Question: SO!!!
I added 'zfcUser' module (but I want to do this with any other module too) to my project, based on Zend Framework 2.*. How I can override controllers/views/configs of this module, so changes of them wouldn't be deleted with updating dependencies with composer (I tried to do this and didn't found files are chaned, but what if.... Oo).
I know that there are the way existing to do this, but I don't know it. View Helper? Or what?
Help me, please! Thank you.
Current folders and files of ZfcUserOverride:

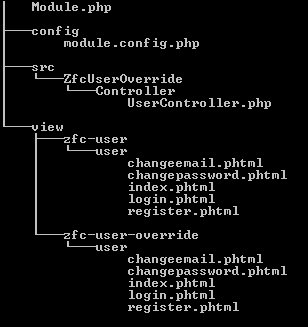
Answer: let's answer all your question one by one.
But before let's keep in mind that the ModuleManager is creating the "Application configuration" merging all the modules service configurations (default filename is config/module.config.php within each module) of all registered modules ('modules' key in your application.config.php) starting from the first to the last: this means that the last "wins".
To make a practical example, if you have a configuration key called "XYZ" in module "A" to override its values in module "B", the module "B" must be registered after "A".
Assuming that you want to override ZfcUser configs in your Application module the latter must be registered after the former.
'''
'modules' => array(
'ZfcUser',
'Application',
),
'''
1) How to override view scripts?
As already mentioned, you should create a custom module (I suggest you to use zftool to create new project and module scaffolding) that contains your override custom view scripts inside the views/{module name} folder (views/zfc-user for ZfcUser module).
Give it a simple try creating the module/{module-name}/view/zfc-user/user/login.phtml file with anything inside it, the visit the /user/login url: you should see your overridden view script.
2) How can I override a controller?
Controllers are registered like services, if you see ZfcUser module config you can find
'''
'controllers' => array(
'invokables' => array(
'zfcuser' => 'ZfcUser\Controller\UserController',
),
),
'''
The 'zfcuser' key can be used in the route configuration
'''
'defaults' => array(
'controller' => 'zfcuser', // this refers to the controller service
'action' => 'index',
),
'''
In ZfcUser module the user controller, routing rules and template_path_stack have the same name, 'zfcuser' and at first glance it can be confusing, just keep in mind that they refer to different services (view, controller and route config).
To force the application to use your custom controller instead of the ZfcUser's UserController you only need to override the controllers service in your custom module like follow ( for this example I used the Application module)
'''
'controllers' => array(
'invokables' => array(
'zfcuser' => 'Application\Controller\UserController',
),
),
'''
Your 'Application\Controller\UserController' can extend the original controller in order to keep the original functionality (perhaps you need to edit only a couple of methods).
3) How can I override a config?
If for 'config' you mean a config just do the same work as point 2: take the configuration key and change its value.
ZfcUser is a configurable module, this means that there are values, any kind of values not necessarily services, that can be configured. Take a look of the config/zfcuser.global.php.dist: this file, renamed without the .dist suffix, can be included in your {Application}/config/autoload directory and the framework will automatically load its content (that will configure the module).
For example you can configure which are the identity fields, whether to use or not captcha, route after login and so on...
I will not explain here how to make a configurable module, there are plenty of tutorial on how to do it.
I hope I didn't mistake anything and that I have answered in a comprehensive manner to your questions, if you have problem just reply :)
Cheers